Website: home-depot
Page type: account-selection
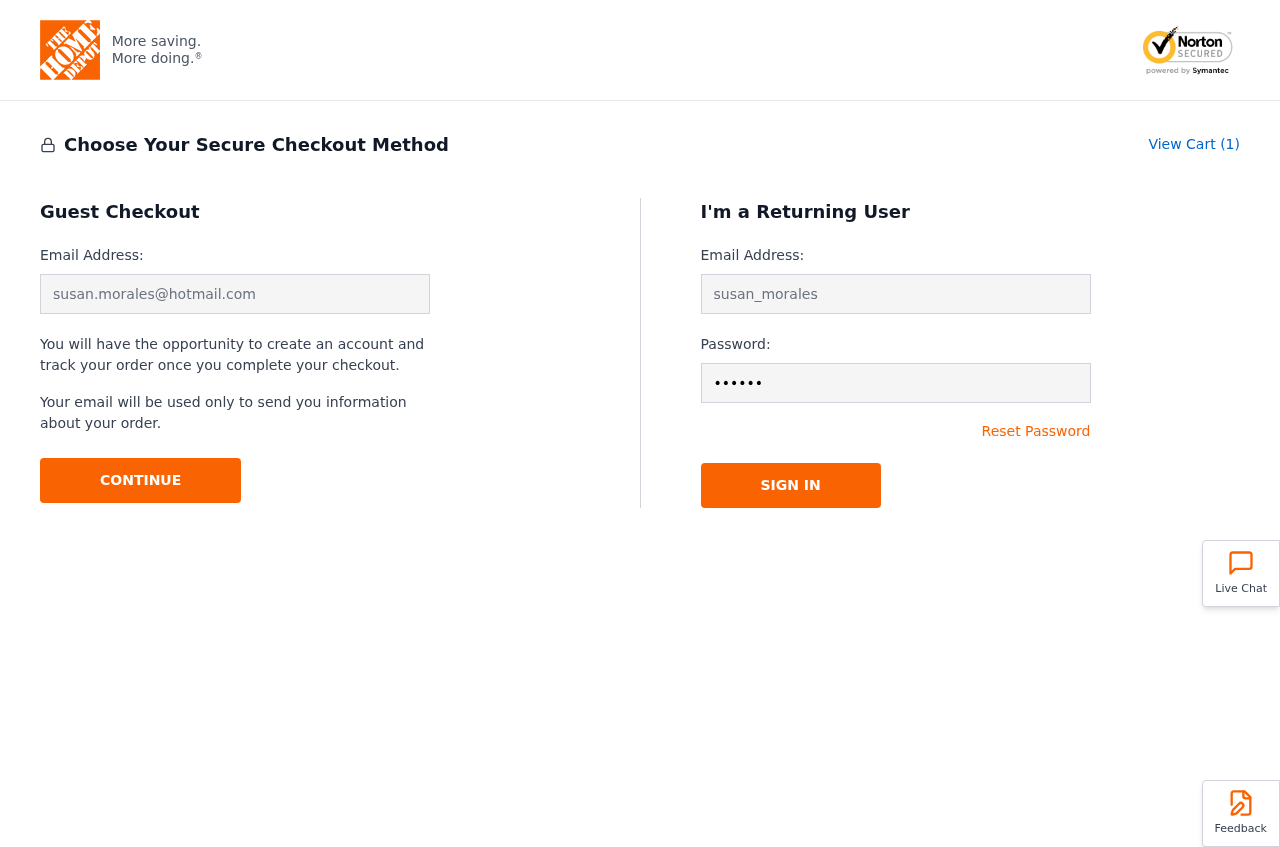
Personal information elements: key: PII_EMAIL
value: susan.morales@hotmail.com
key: PII_LOGIN_USERNAME
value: susan_morales
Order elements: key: ORDER_NUM_ITEMS
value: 1